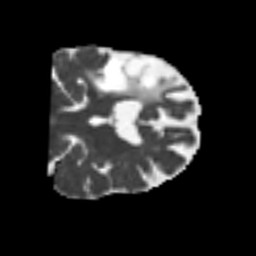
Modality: MD
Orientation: coronal
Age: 60
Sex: male
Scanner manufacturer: siemens
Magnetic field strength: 3 T
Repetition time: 4.987 s
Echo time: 0.0792 s